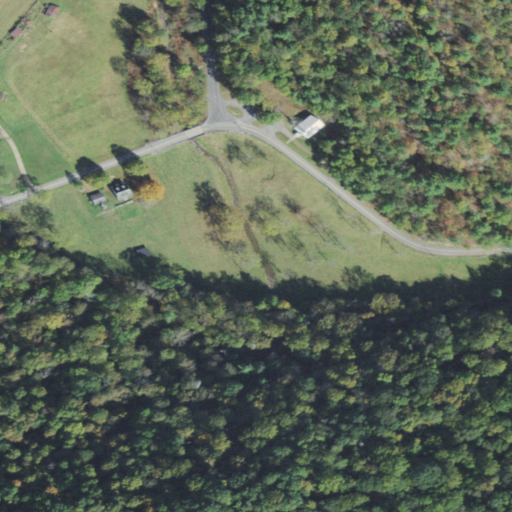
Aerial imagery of valley in Pennsylvania named Black Valley containing deciduous forest, pasture, mixed forest, open development, low intensity development, and open water